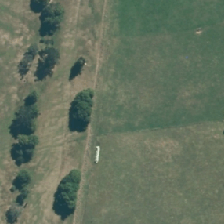
Land cover: urban_parkland